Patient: sex F, age 36
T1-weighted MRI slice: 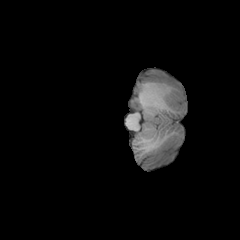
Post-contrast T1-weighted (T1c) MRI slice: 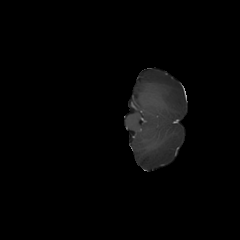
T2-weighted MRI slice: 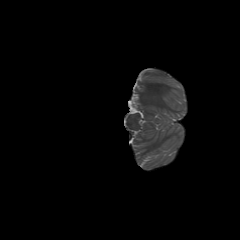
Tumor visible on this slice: no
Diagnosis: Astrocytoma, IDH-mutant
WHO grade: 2